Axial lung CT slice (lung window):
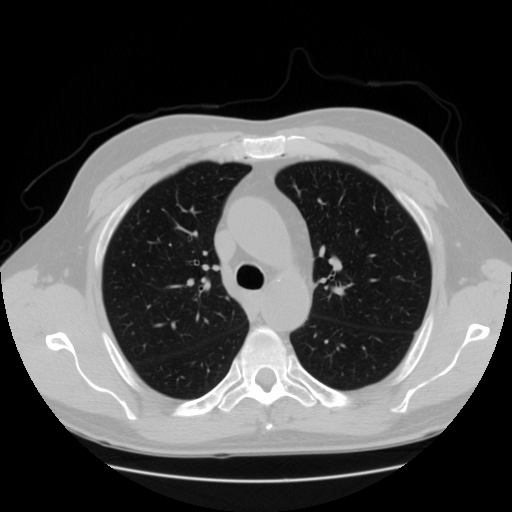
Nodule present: no